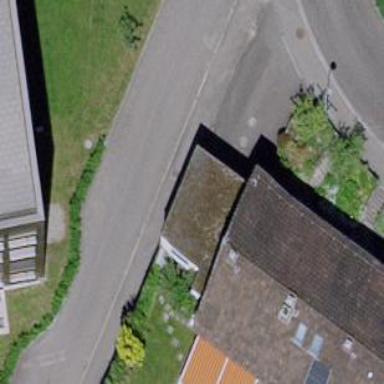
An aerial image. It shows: Residential building with gabled roof oriented across.